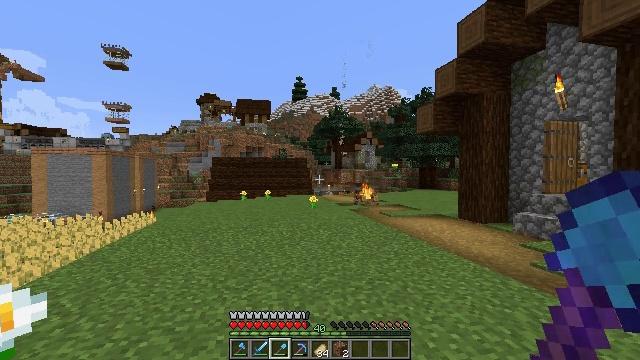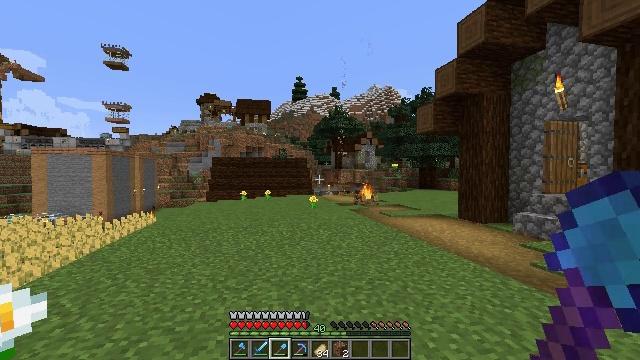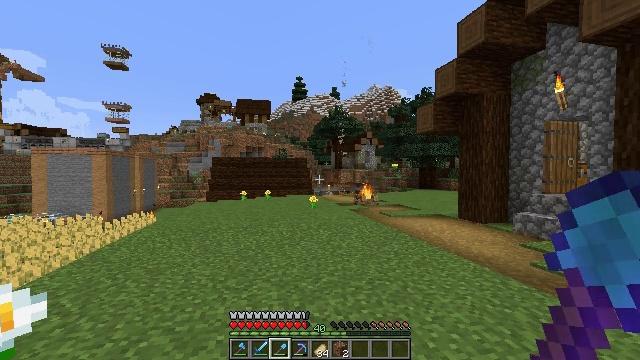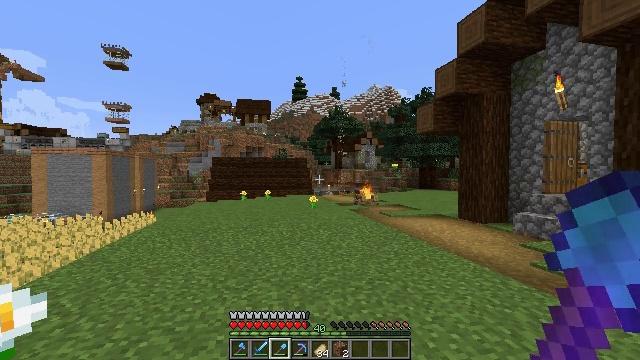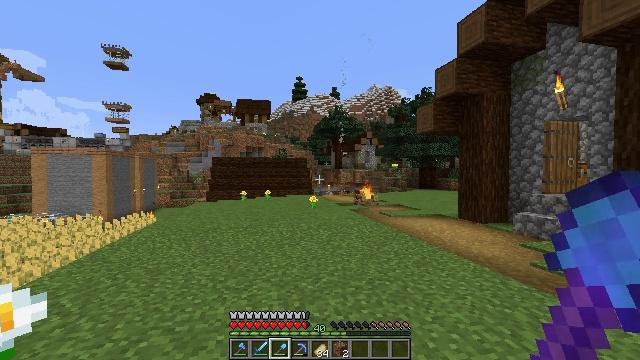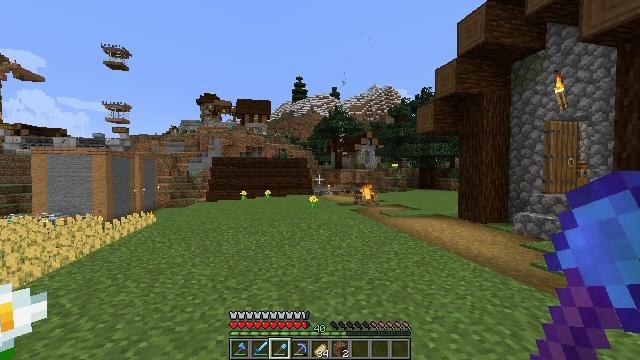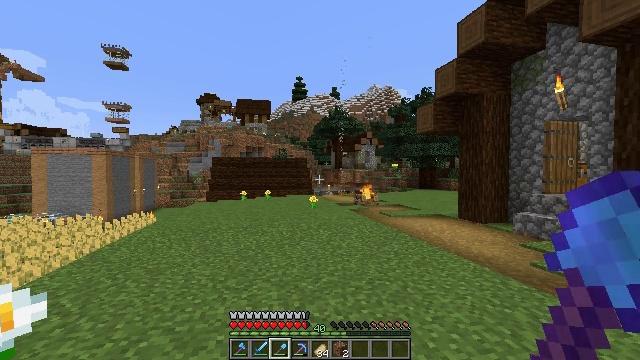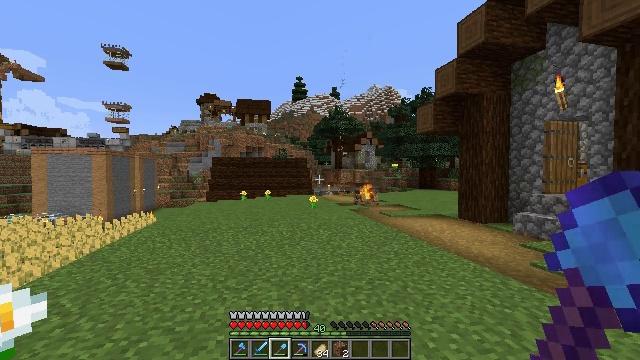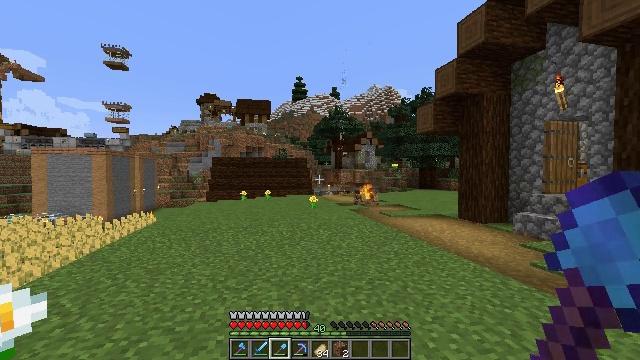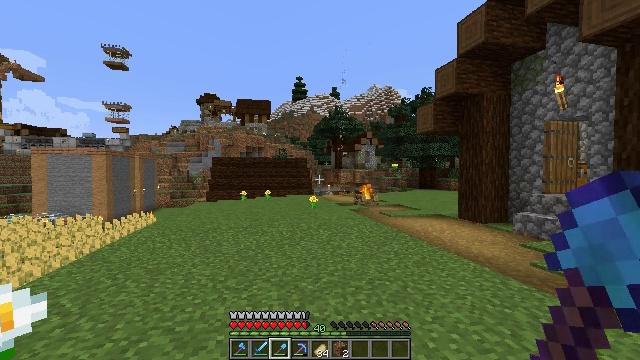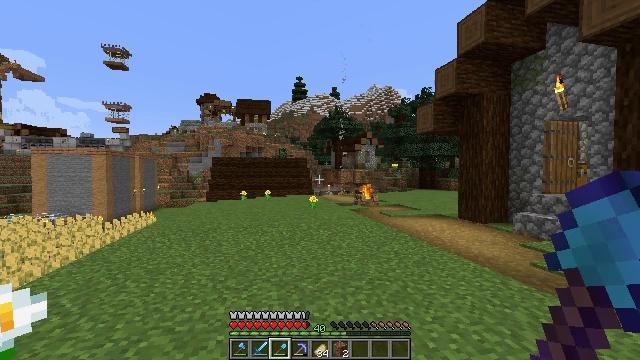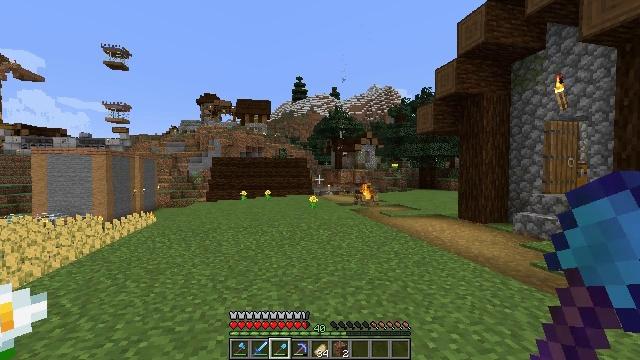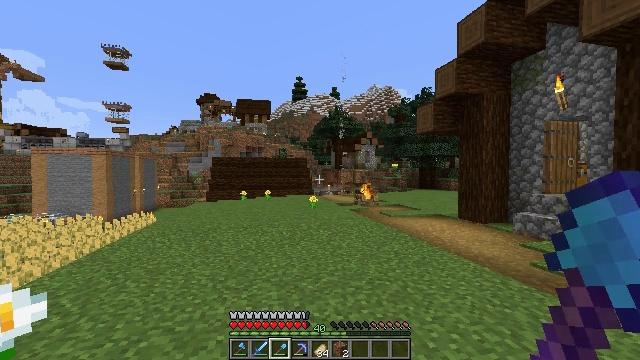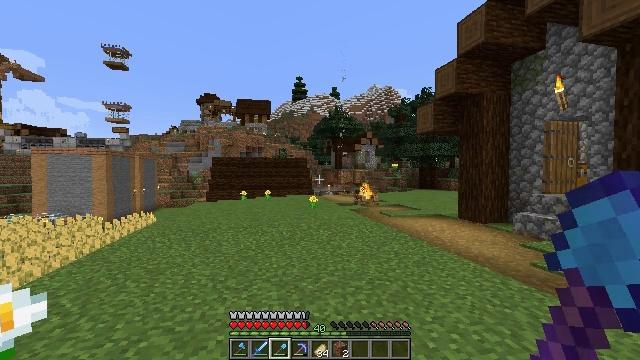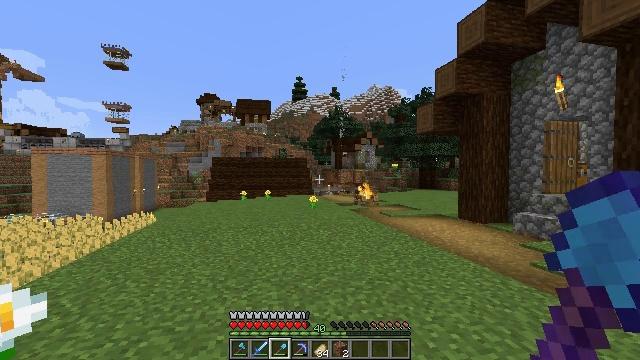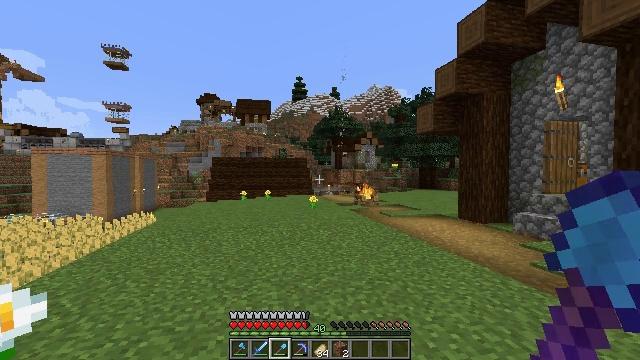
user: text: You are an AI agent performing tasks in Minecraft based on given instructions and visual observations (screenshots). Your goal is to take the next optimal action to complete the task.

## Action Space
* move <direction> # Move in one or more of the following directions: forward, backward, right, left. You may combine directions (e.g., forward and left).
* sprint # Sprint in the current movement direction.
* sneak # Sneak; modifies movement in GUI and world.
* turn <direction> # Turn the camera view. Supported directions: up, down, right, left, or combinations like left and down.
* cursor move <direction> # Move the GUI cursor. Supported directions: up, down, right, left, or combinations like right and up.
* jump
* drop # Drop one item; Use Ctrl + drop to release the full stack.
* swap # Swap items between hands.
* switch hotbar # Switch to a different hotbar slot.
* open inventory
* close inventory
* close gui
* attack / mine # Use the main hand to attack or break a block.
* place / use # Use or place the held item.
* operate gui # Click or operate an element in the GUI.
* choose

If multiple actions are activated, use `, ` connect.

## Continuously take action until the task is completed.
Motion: motion action
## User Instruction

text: Harvest wheat from the field.
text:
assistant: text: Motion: no_op
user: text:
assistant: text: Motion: no_op
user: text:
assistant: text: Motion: no_op
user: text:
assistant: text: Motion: no_op
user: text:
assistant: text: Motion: no_op
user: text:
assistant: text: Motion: no_op
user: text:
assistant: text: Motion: no_op
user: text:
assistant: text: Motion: no_op
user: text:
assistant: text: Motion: no_op
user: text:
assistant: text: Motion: no_op
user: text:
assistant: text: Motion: no_op
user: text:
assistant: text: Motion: no_op
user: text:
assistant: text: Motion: no_op
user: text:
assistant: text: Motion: no_op
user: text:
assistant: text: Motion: no_op
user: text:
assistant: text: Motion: no_op
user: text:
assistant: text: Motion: no_op
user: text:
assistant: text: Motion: no_op
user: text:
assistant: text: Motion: no_op
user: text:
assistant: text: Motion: no_op
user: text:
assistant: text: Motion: no_op
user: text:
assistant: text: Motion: no_op
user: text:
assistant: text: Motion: no_op
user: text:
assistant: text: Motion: no_op
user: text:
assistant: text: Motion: no_op
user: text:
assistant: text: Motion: no_op
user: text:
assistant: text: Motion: no_op
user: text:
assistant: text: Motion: no_op
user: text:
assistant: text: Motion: no_op
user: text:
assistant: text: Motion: no_op